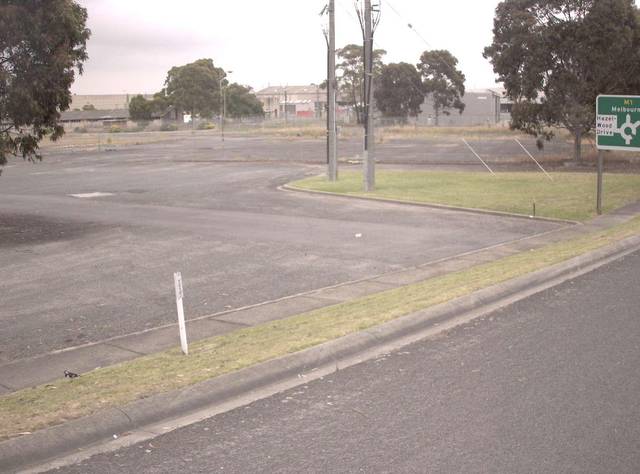
Region: Australia
Coordinates: -38.242, 146.413